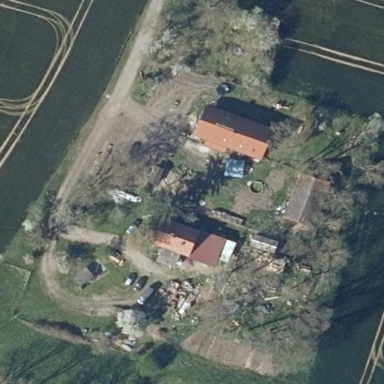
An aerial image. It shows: Farmyard area.